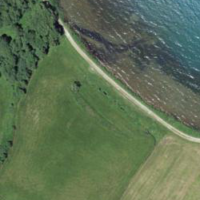
EUNIS habitat code: 26
Species observed at this site:
Cirsium heterophyllum